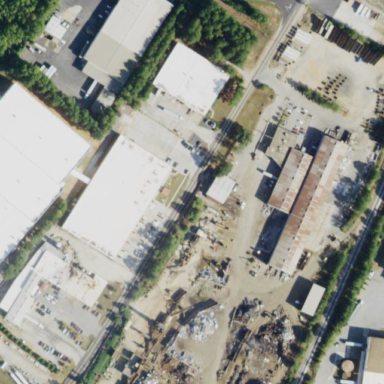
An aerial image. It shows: Scrap yard situated in industrial area.